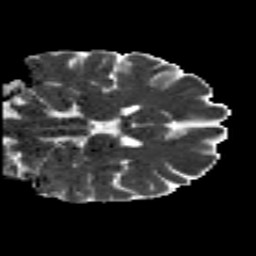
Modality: MD
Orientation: coronal
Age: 29
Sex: male
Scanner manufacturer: siemens
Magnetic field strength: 3 T
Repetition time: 8.8 s
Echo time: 0.085 s